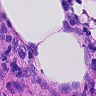
Metastatic tissue present: no